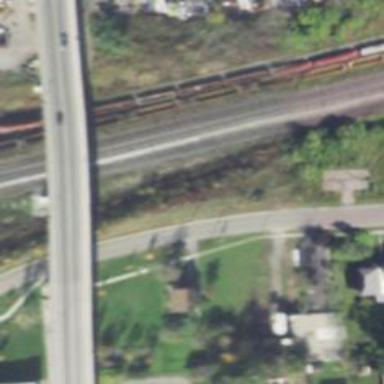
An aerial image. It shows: Railway siding for service.